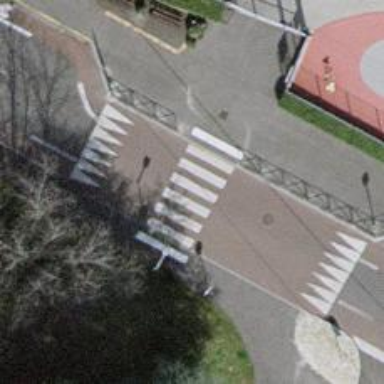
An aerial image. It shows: Uncontrolled zebra crossing on the road.